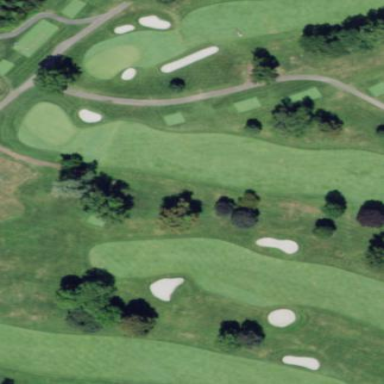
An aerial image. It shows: Golf fairway in the image.